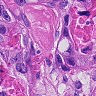
Metastatic tissue present: yes